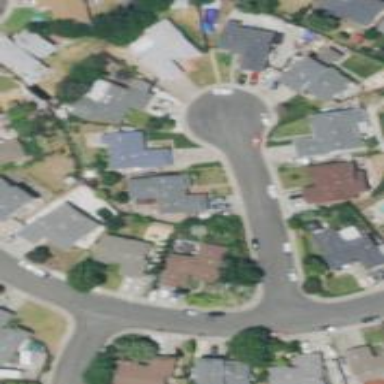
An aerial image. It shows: Residential road.